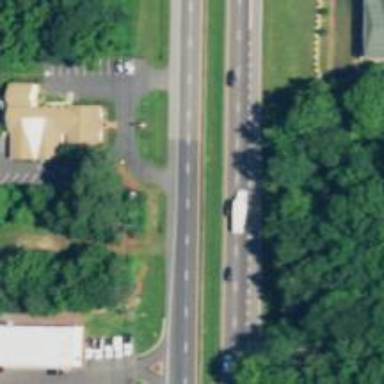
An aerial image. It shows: Trunk highway.